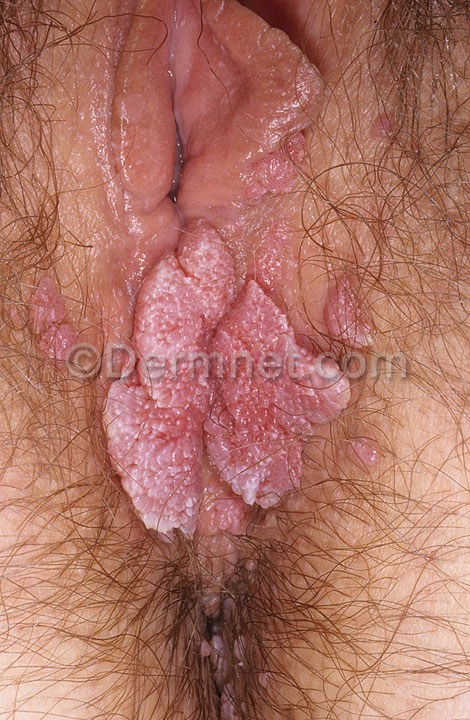
Disease: Herpes HPV and other STDs Photos